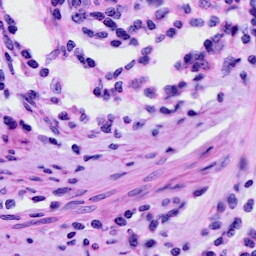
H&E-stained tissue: Cervix